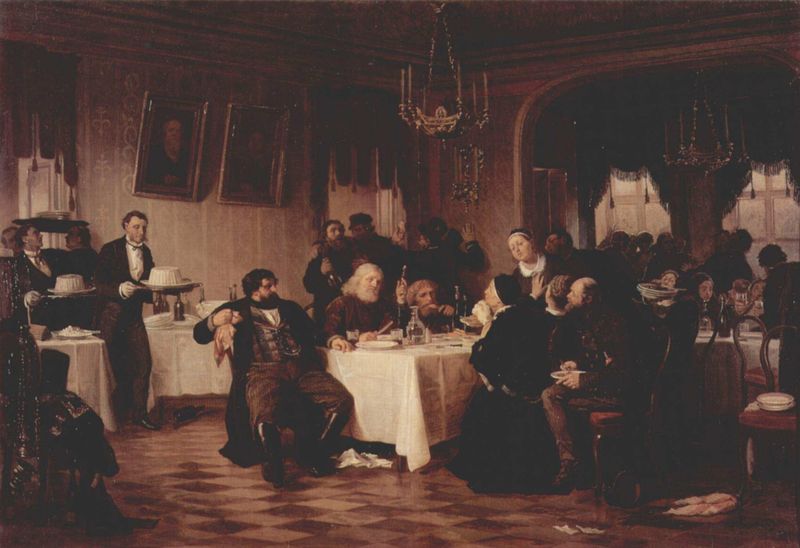
Titel: Das Leichenmahl
Künstler: Firs Sergejewitsch Shurawljow
Standort: Sankt Petersburg
Institution: Staatliches Russisches Museum
Schlagwörter: dunkel, gemälde, mann, schatten, weiß, frauen, menschen, ocker, sitzen, braun, damen, fenster, frau, glas, hell, licht, männer, raum, stuhl, stühle, szene, tisch, tische, beige, fest, gesellschaft, gespräch, herren, leute, party, schachbrettmuster, versammlung, bart, bärte, feier, flasche, gelage, hemd, hose, kellner, ober, wirtschaft, barock, diener, rahmen, tablett, teller, tragen, vollbart, innenraum, tischdecke, türbogen, vorhang, boden, bestickt, interieur, realismus, decke, familie, theater, genre, bilder, düster, bogen, genrebild, pflaster, rede, saal, essen, gäste, tafel, wein, salon, tapete, vorhänge, kerzen, kronleuchter, leuchter, lüster, esstisch, fliege, foto, wände, durchblick, restaurant, kuchen, fliesen, stiefel, festmahl, mahl, wandbilder, jesus, abendmahl, fließen, korbbogen, einladung, gasthaus, gründerzeit, dessert, unordnung, torte, rembrand, angerundet, fete, freunde, alte männer, weiße haare, fotot, tonige malerei, graubart, cooler kerl, dutler, letztes abendmal, nachspeise, vorhänger